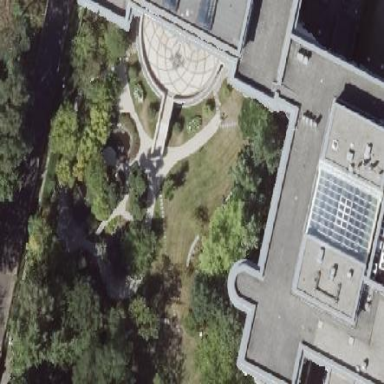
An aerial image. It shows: Embassy building.